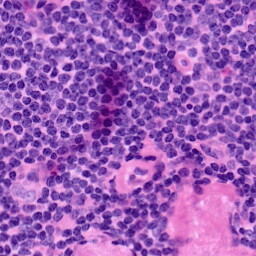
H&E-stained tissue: LymphNode